Field crop: maize
Growth stage: 2
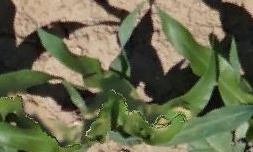
Species: maize